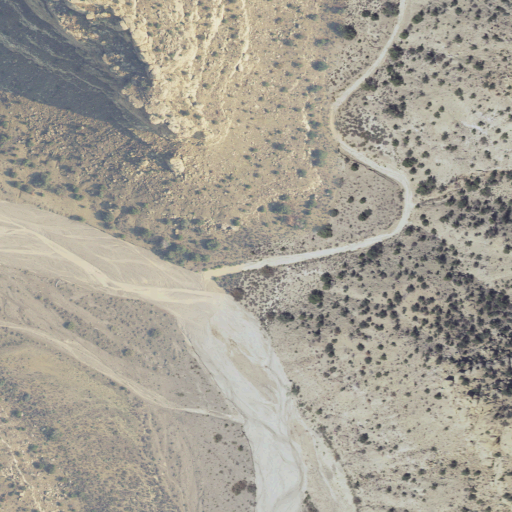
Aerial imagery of valley in Utah named Long Flat Canyon containing shrub and barren land